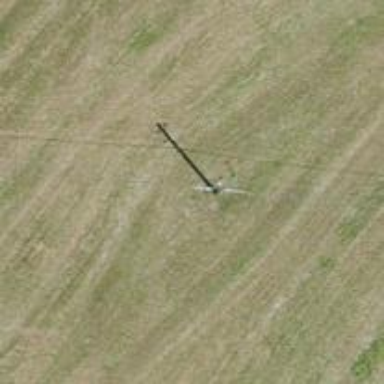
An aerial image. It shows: Power pole.